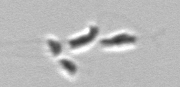
Label: Dinobryon